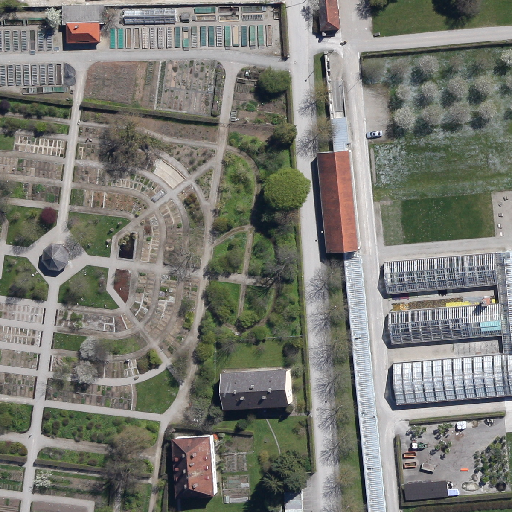
Referring expression: sidewalk along with tree